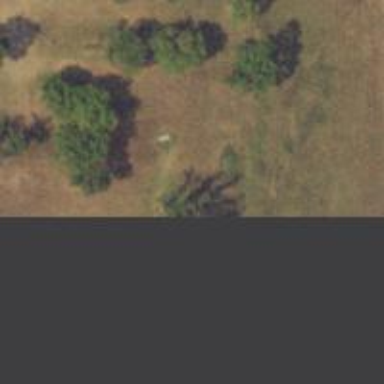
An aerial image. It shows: Disc golf basket.